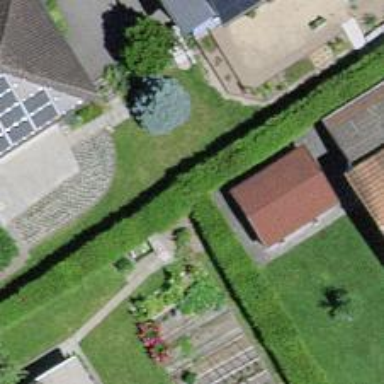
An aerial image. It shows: Hedge barrier.